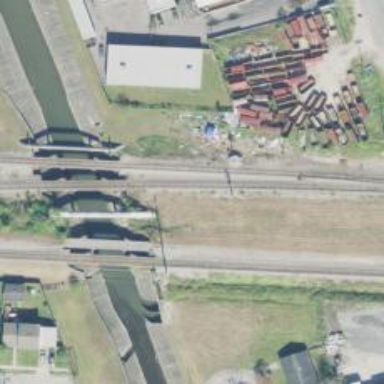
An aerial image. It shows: Abandoned railway bridge crossing over yard.